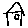
Label: house